Chest X-ray:
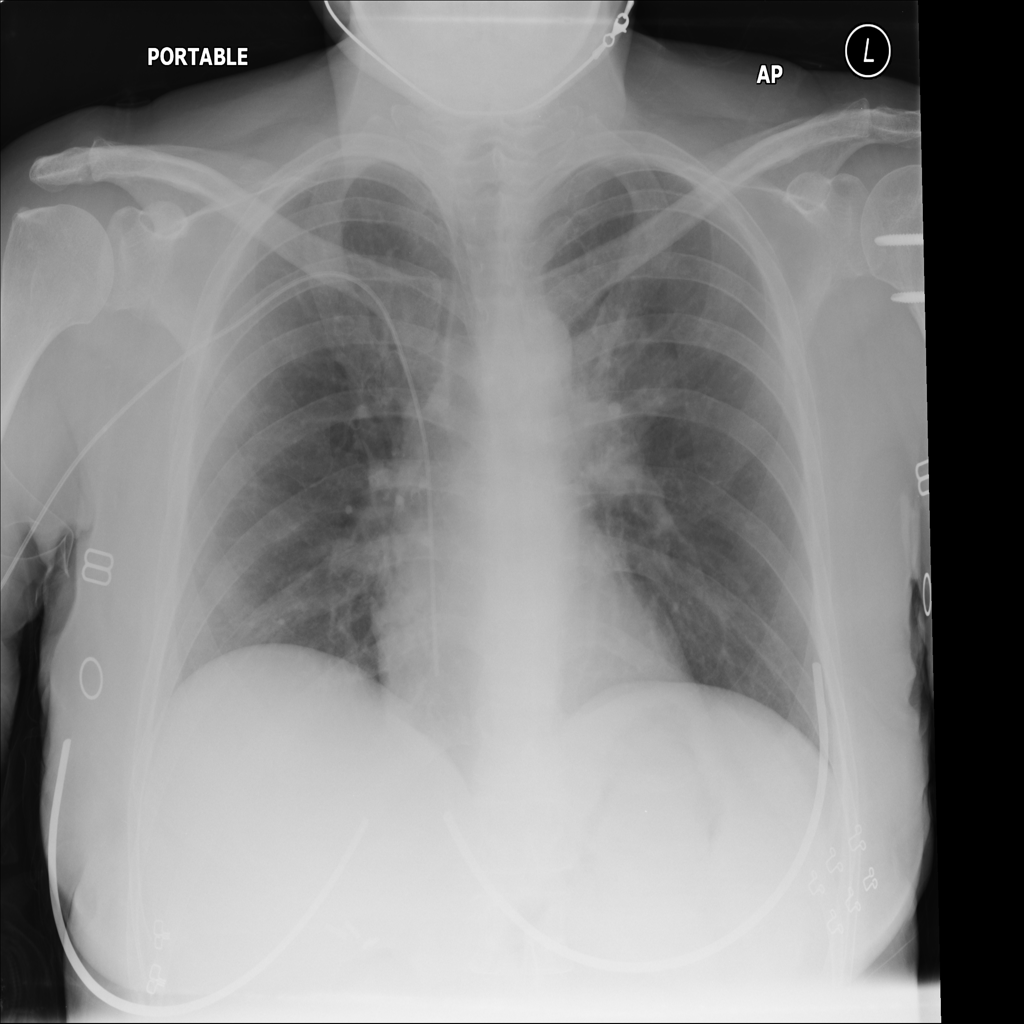
Findings: Mass
No abnormal finding: no